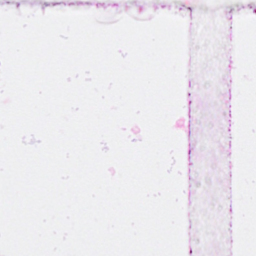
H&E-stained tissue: Breast